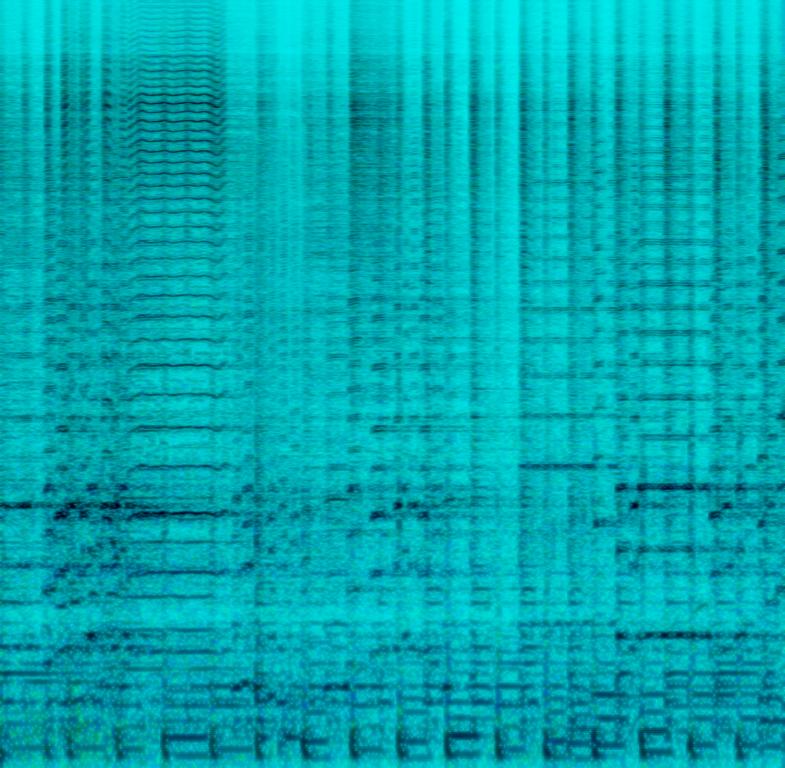
The low quality recording features a live performance of a folk song that contains an accordion melody playing over acoustic rhythm guitar, groovy bass, punchy kick and snare hits, shimmering cymbals, saxophone and trumpet melody. It sounds passionate and easygoing, even though the recording is noisy and the stereo image is unbalanced, due to the fact that the sound is leaning towards the left channel.